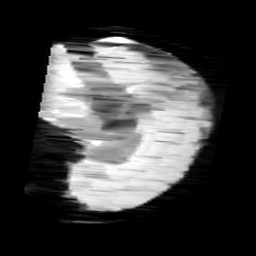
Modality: minIP
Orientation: sagittal
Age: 11
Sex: male
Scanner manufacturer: siemens
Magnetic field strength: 3 T
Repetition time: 0.027 s
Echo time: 0.02 s